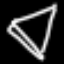
Label: diamond